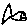
Label: fish